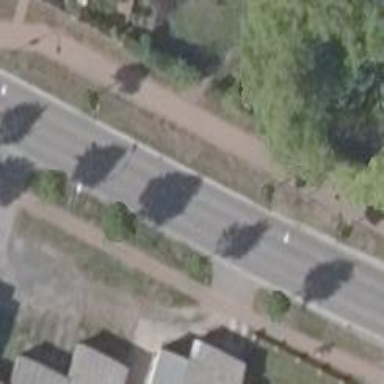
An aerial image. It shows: Asphalt road with primary classification. The road has separate sidewalks on both sides.